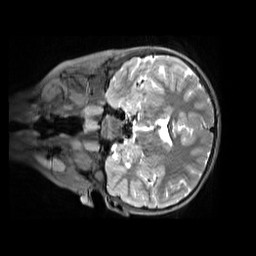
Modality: T2w
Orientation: coronal
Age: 11
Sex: female
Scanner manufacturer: siemens
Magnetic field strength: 3 T
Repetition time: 3.2 s
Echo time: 0.408 s